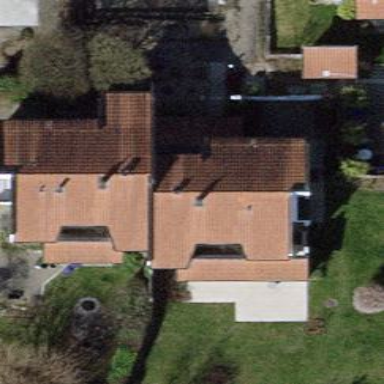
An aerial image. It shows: Terrace building.